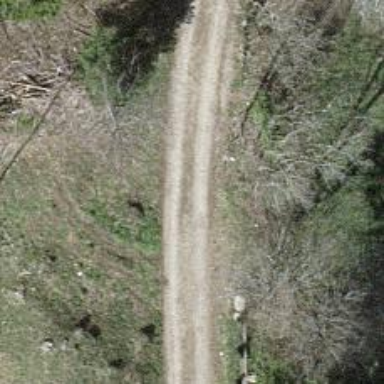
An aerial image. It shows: Well-maintained track road of grade 1.